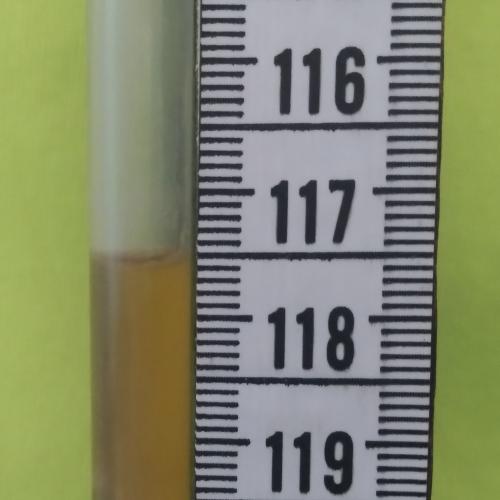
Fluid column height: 117.5 cm